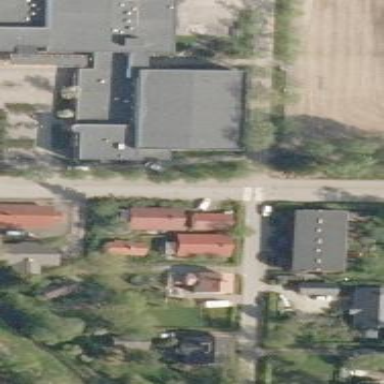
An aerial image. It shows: School building.